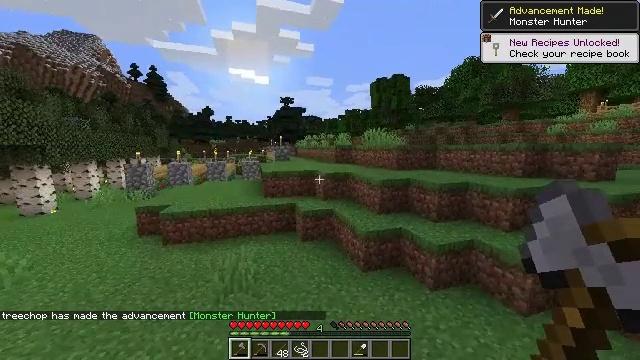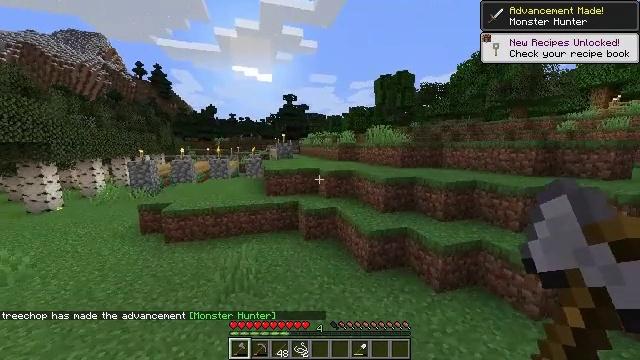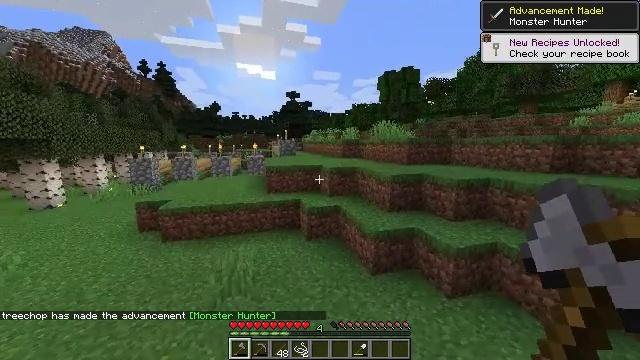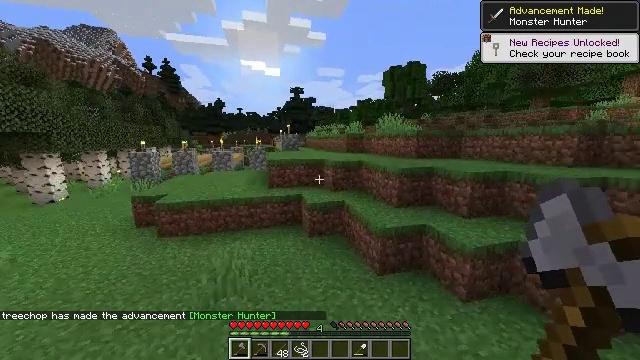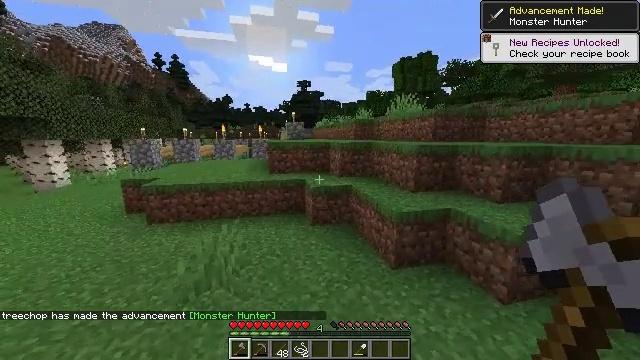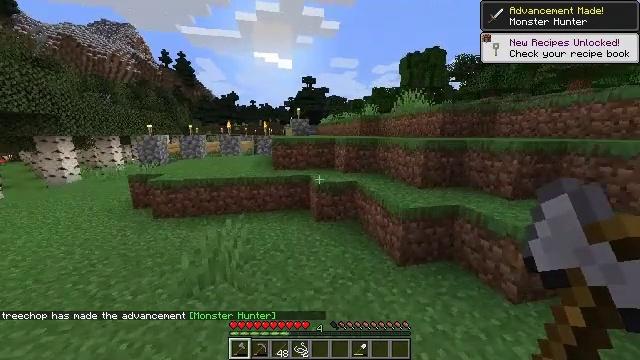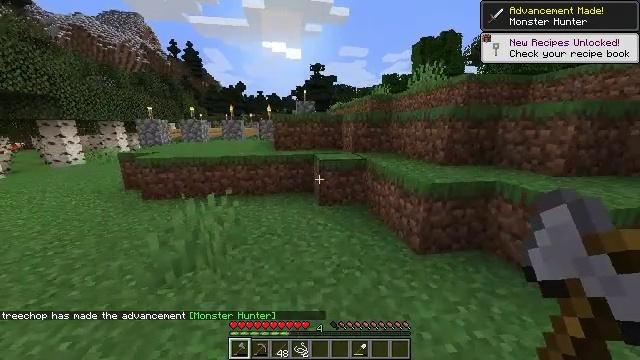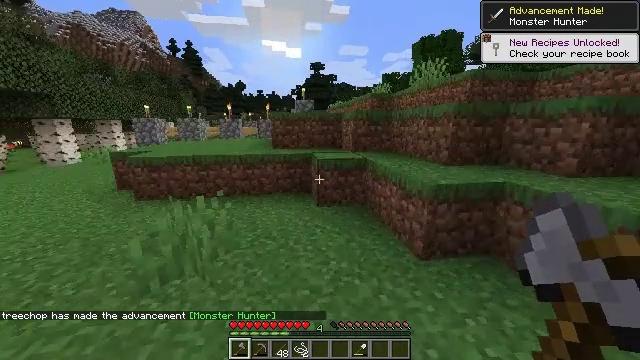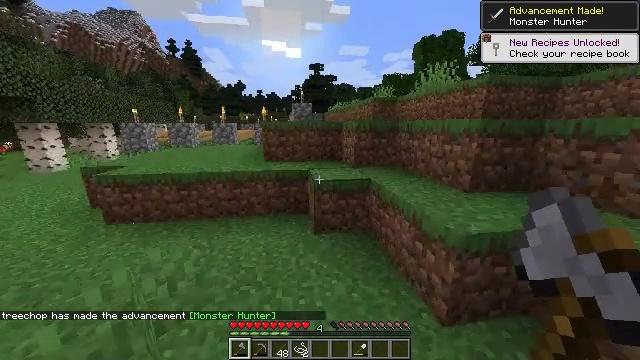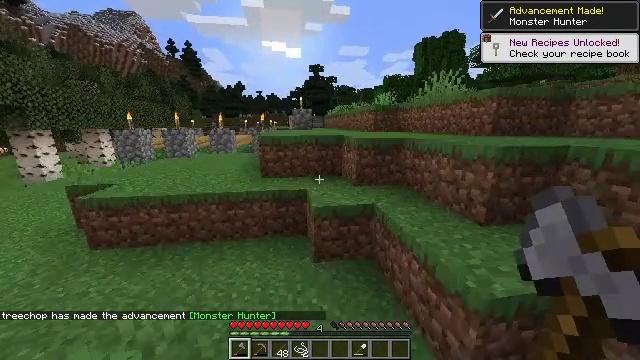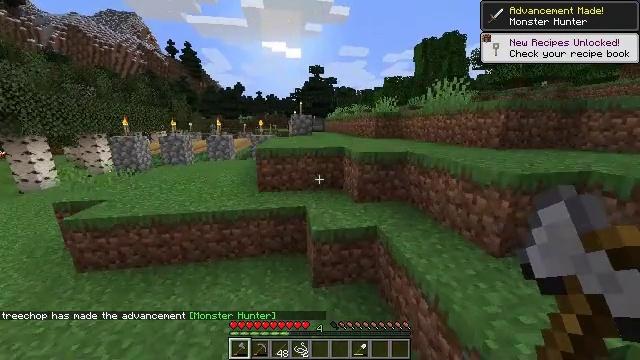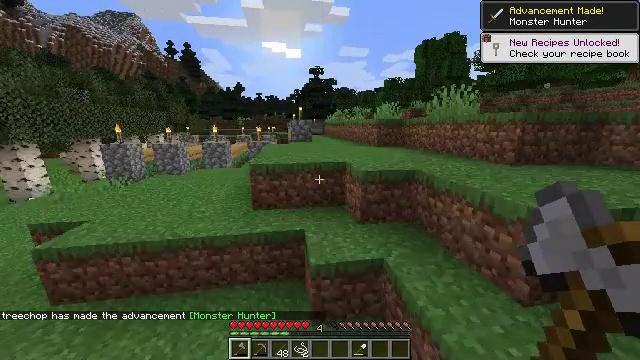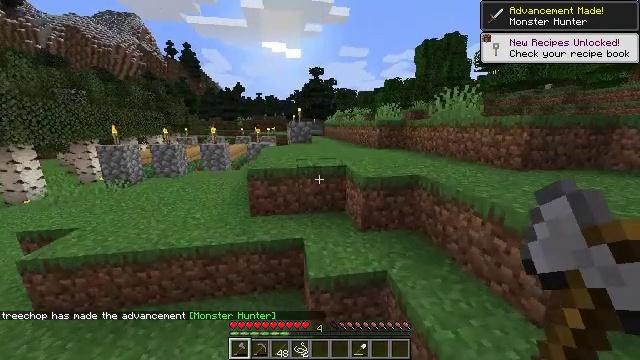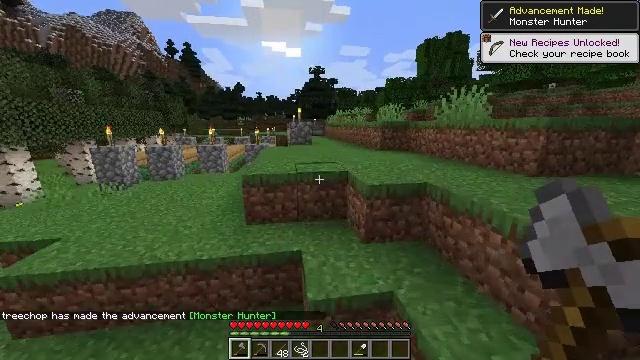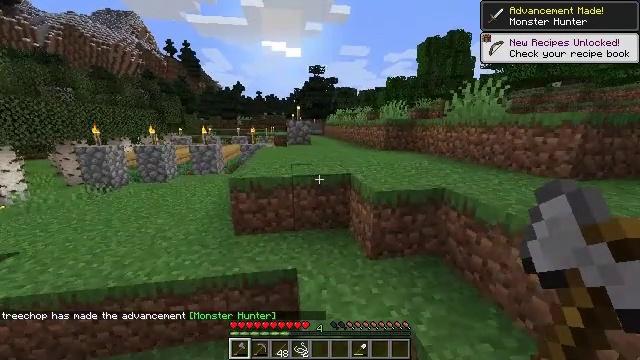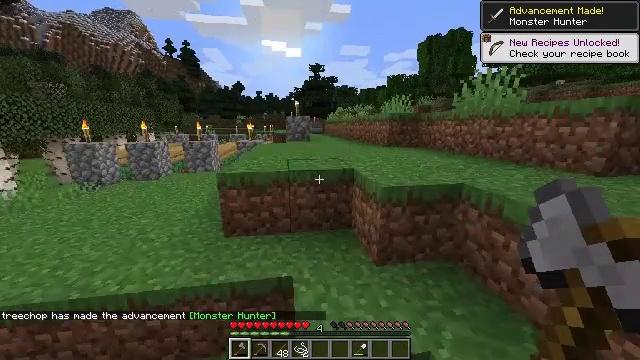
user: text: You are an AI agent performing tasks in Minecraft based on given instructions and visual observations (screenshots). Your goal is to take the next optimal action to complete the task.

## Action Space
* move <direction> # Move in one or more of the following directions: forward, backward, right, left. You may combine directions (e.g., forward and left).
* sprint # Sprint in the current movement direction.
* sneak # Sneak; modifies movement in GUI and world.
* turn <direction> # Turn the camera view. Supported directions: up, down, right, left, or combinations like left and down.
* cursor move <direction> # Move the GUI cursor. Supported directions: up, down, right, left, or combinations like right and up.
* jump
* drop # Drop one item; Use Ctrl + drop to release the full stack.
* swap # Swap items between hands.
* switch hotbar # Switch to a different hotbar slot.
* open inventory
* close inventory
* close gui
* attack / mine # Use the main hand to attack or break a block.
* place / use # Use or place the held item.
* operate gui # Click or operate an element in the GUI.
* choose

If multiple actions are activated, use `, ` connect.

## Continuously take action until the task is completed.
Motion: motion action
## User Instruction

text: Use the crafting table to produce a loom.
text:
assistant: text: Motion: move forward
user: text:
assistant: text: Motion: move forward
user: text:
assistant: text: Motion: move forward, turn left
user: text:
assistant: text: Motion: move forward, turn left
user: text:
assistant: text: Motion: move forward, turn left
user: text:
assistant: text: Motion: move forward, turn left and down
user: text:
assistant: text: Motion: move forward
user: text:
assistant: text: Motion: move forward, jump
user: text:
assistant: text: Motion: move forward, jump
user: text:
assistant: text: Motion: move forward, jump
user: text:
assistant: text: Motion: move forward, jump
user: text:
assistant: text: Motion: move forward, jump
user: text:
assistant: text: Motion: move forward
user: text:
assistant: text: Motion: move forward
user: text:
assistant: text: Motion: move forward
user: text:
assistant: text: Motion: move forward
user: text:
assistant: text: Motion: move forward, jump
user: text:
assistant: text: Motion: move forward, jump
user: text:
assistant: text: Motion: move forward, jump
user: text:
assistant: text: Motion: move forward, jump
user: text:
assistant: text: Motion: move forward, jump
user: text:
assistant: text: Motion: move forward
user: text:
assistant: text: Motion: move forward
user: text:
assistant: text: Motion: move forward
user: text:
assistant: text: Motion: move forward
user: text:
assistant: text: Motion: move forward
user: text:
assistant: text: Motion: move forward
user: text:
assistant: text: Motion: move forward, jump
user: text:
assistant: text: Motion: move forward, jump
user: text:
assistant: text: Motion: move forward, jump